Question: In my project I have a fragment view '(as the layout of a sliding menu)' which is attached to my MainActivity. Inside my menu-fragment, I have another fragment which calls a class from the XML itself like this:
'''
<fragment
android:id="@+id/innerfragment"
android:layout_width="fill_parent"
android:layout_height="175dip"
android:layout_marginBottom="10dip"
android:layout_marginTop="10dip"
class="com.myproject.android.fragment.MyInnerFragment" />
'''
When I run the project, it is showing the following 'java.lang.RuntimeException'
'''
android.view.InflateException: Binary XML file line #76: Error inflating class fragment
'''
This same 'XML' was working when it was set under an activity before the sliding menu was introduced.
'EDIT:'
To make it clear, this it how the layout looks like. The sliding menu view is a RelativeLayout named menu.xml

The inner-fragment content varies according options selected in the MainActivity.
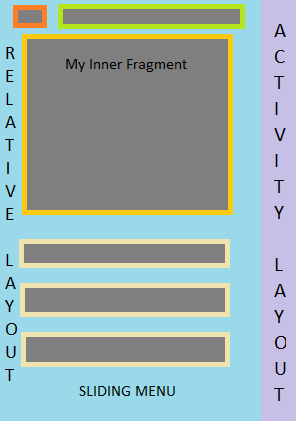
Answer: I think I have found out the solution to my question.
First of all I was using the wrong android support jar for my project .
I fixed that with the 'latest android support jar' file and the second issue was probably that
Anyways, I inserted this code into my outer fragment and it started working all fine..!
'''
@AfterInject
public void setupfragment()
{
FragmentTransaction fragmentTransaction = getFragmentManager().beginTransaction();
myinnerFragment = new PresetsFragment_();
fragmentTransaction.add( R.id.menu_my_frame, myinnerFragment );
fragmentTransaction.commit();
}
'''
Better answers are always welcome. Until then I am marking this answer as the correct one..!
Forgot to mention that I removed my code from the XML and implemented it from the code inside my outer fragment.